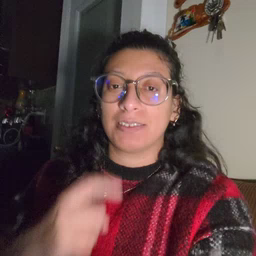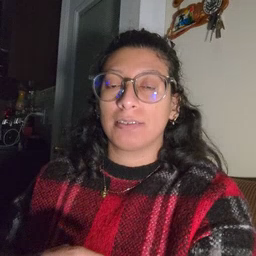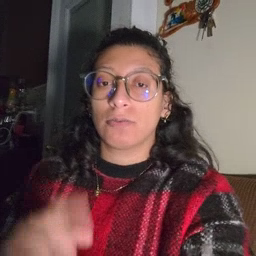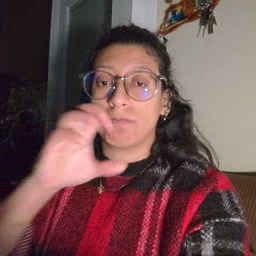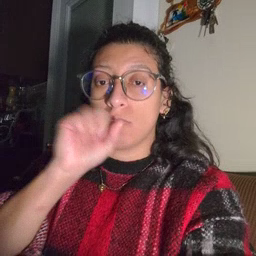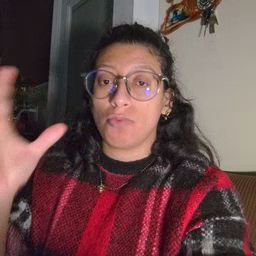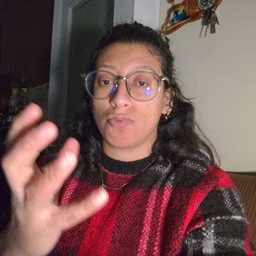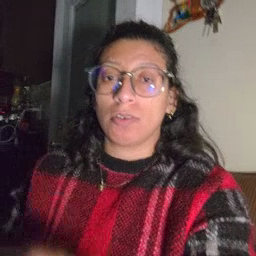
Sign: balloon